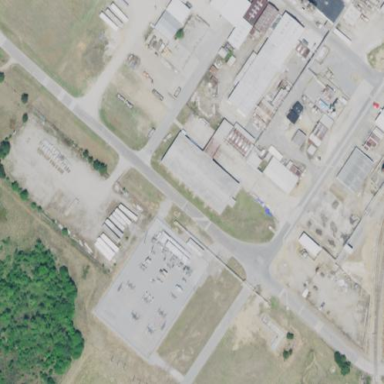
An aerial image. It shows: Industrial power substation enclosed by fence.